三年级 · 算术
观察下面的时间表回答问题。

（1）每一节课的时间是（）分钟, 课间操的时间是（）分钟。

（2）芳芳在 10: 30 的时候看了一下表, 这时是第（）节课。

（3）芳芳早上 7: 40 到校, 11：50 离开学校。她上午在校的时间是（）时（）分。

(4) 她 11: 50 离校, 从学校到家需要走 15 分钟。她 12: 00 能到家吗?
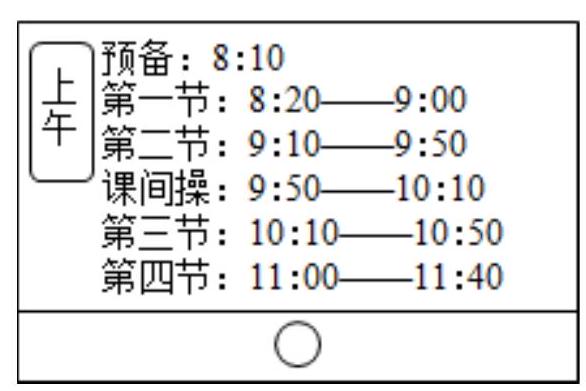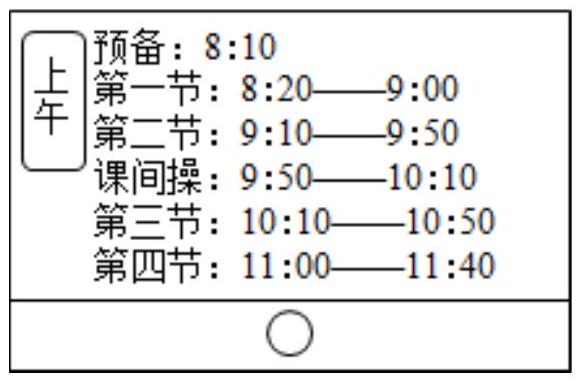
答案: (1) $40 ; 20$

(2) 三

(3) $4 ; 10$

（4）她 12: 00 不能到家。

【分析】（1）用第一节课的下课时间减去第一节课上课时间，求出每节课的时间。用课间操结束时间减去课间操开始时间，求出课间操的时间。

（2）10: 30 在 10：10-10：50 之间, 此时正在上第三节课。

(3) 用离开学校的时间减去到校时间, 求出上午在校时间。

(4) 用离校时间加上从学校到家需要的时间, 求出到家的时间, 再与 12: 00 比较解答。

【详解】

(1) 9 时 -8 时 20 分 $=40$ 分, 10 时 10 分 -9 时 50 分 $=20$ 分则每一节课的时间是 40 分钟, 课间操的时间是 20 分钟。

(2) 芳芳在 10: 30 的时候看了一下表, 这时是第三节课。

(3) 11 时 50 分 -7 时 40 分 $=4$ 时 10 分则她上午在校的时间是 4 时 10 分。

(4) 11 时 50 分 +15 分钟 $=12$ 时 5 分

此时已经超过 12: 00, 她 12: 00 不能到家。

【点睛】本题考查经过时间的计算和时间的推算, 关键是熟记数量关系式: 经过时间 $=$ 结束时间一开始时间，结束时间＝开始时间＋经过时间。
第 1 次发车